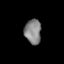
Tissue: lung
Cell type: Others
Senescence score: 0.1971
Nuclear area (px): 398
Mean DAPI intensity: 132.877